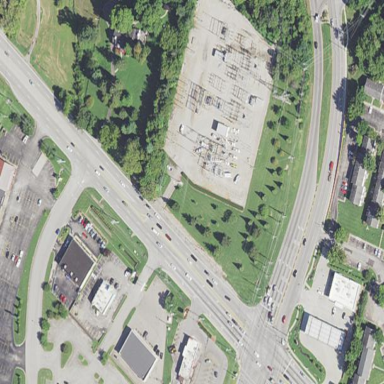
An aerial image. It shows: Power substation.